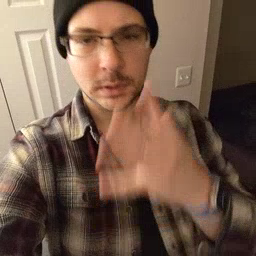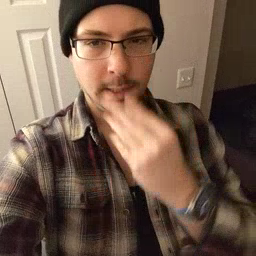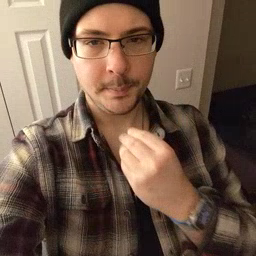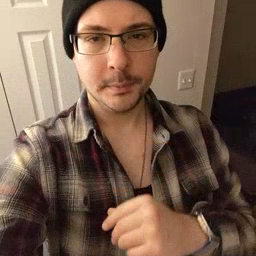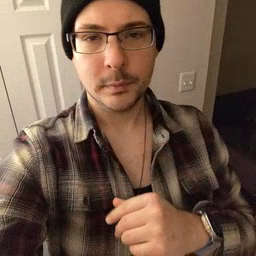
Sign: sleep